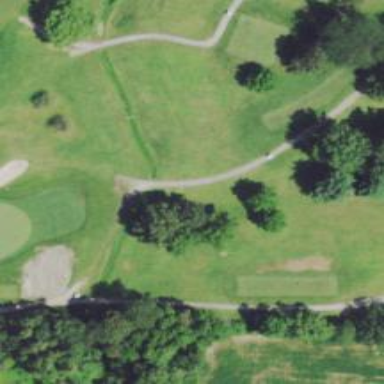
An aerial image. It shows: Path for both road and golf.